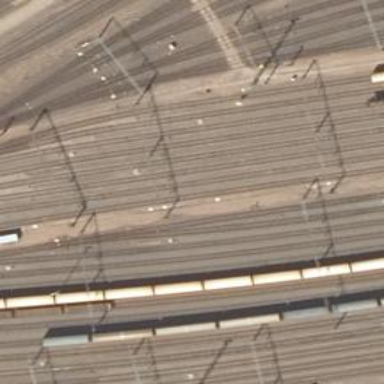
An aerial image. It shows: Railway signal.